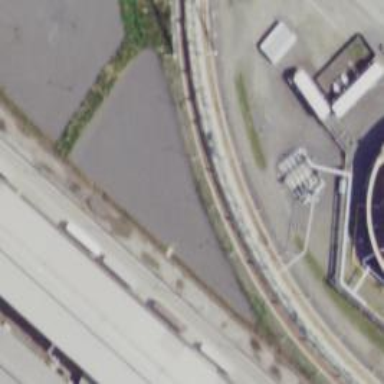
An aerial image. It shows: Abandoned railway yard.